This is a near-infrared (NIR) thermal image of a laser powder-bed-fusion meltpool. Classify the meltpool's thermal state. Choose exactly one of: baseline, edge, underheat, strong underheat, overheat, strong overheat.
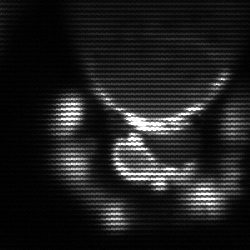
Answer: edge